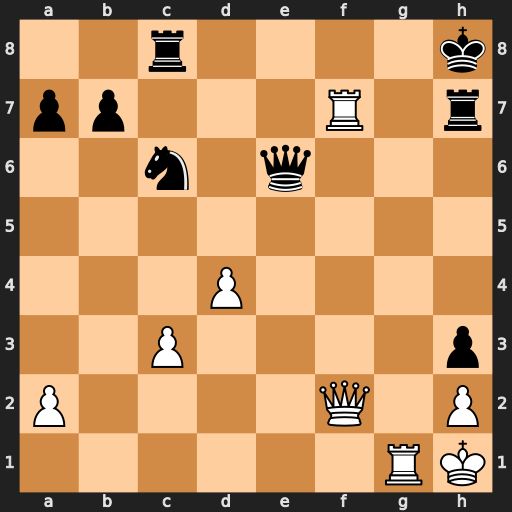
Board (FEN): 2r4k/pp3R1r/2n1q3/8/3P4/2P4p/P4Q1P/6RK
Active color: w
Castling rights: -
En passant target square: -
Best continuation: Rf8+ Rxf8 Qxf8+ Qg8 Qxg8#